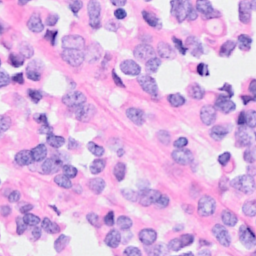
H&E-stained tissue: Breast